Question: I'm creating PDFs on-demand with ColdFusion's <URL> tag, like so:
'''
<cfdocument format="PDF" filename="#attributes.fileName#" overwrite="true">
<cfdocumentitem type="footer">
<table border="0" cellpadding="0" cellspacing="0" width="100%">
<tr>
<td align="left"><font face="Tahoma" color="black"><strong>My Client's Corporation</strong><br/>Street address<br/>City, ST 55555</font></td>
<td align="right"><font face="Tahoma" color="black">Phone: <PHONE><br/>Fax: <PHONE><br/>Email: info@domain.com</font></td>
</tr>
</table>
</cfdocumentitem>
<html>
<body>
<table border="0" cellpadding="0" cellspacing="0" width="100%">
<!--- some content here ... --->
</table>
</body>
</html>
</cfdocument>
'''
The problem I'm having is that sometimes (actually, most of the time, but not always) of the footer text is there, but invisible. I can highlight it and copy/paste it into notepad, where I can see it all -- but in the generated PDF only the first line of the left column of the footer is visible, the rest is invisible. Hence why I added the font color of black in the code.

Any ideas on how to correct this?
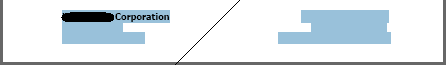
Answer: A PDF is what I'm after, so I'm not sure how outputting another format would help.
As it turns out, the footer space just wasn't enough to fit all of this text; verified by the fact that changing the font size to 4pt would fit it all in without a problem.
I spent some time attempting to rewrite the footer code using DDX <URL>, the CFPDF tag reported that it was invalid DDX for some reason.
At this point I decided I had wasted enough of the client's time/money and just reformatted the footer to be 2 lines of centered text, which was good enough.